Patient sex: M
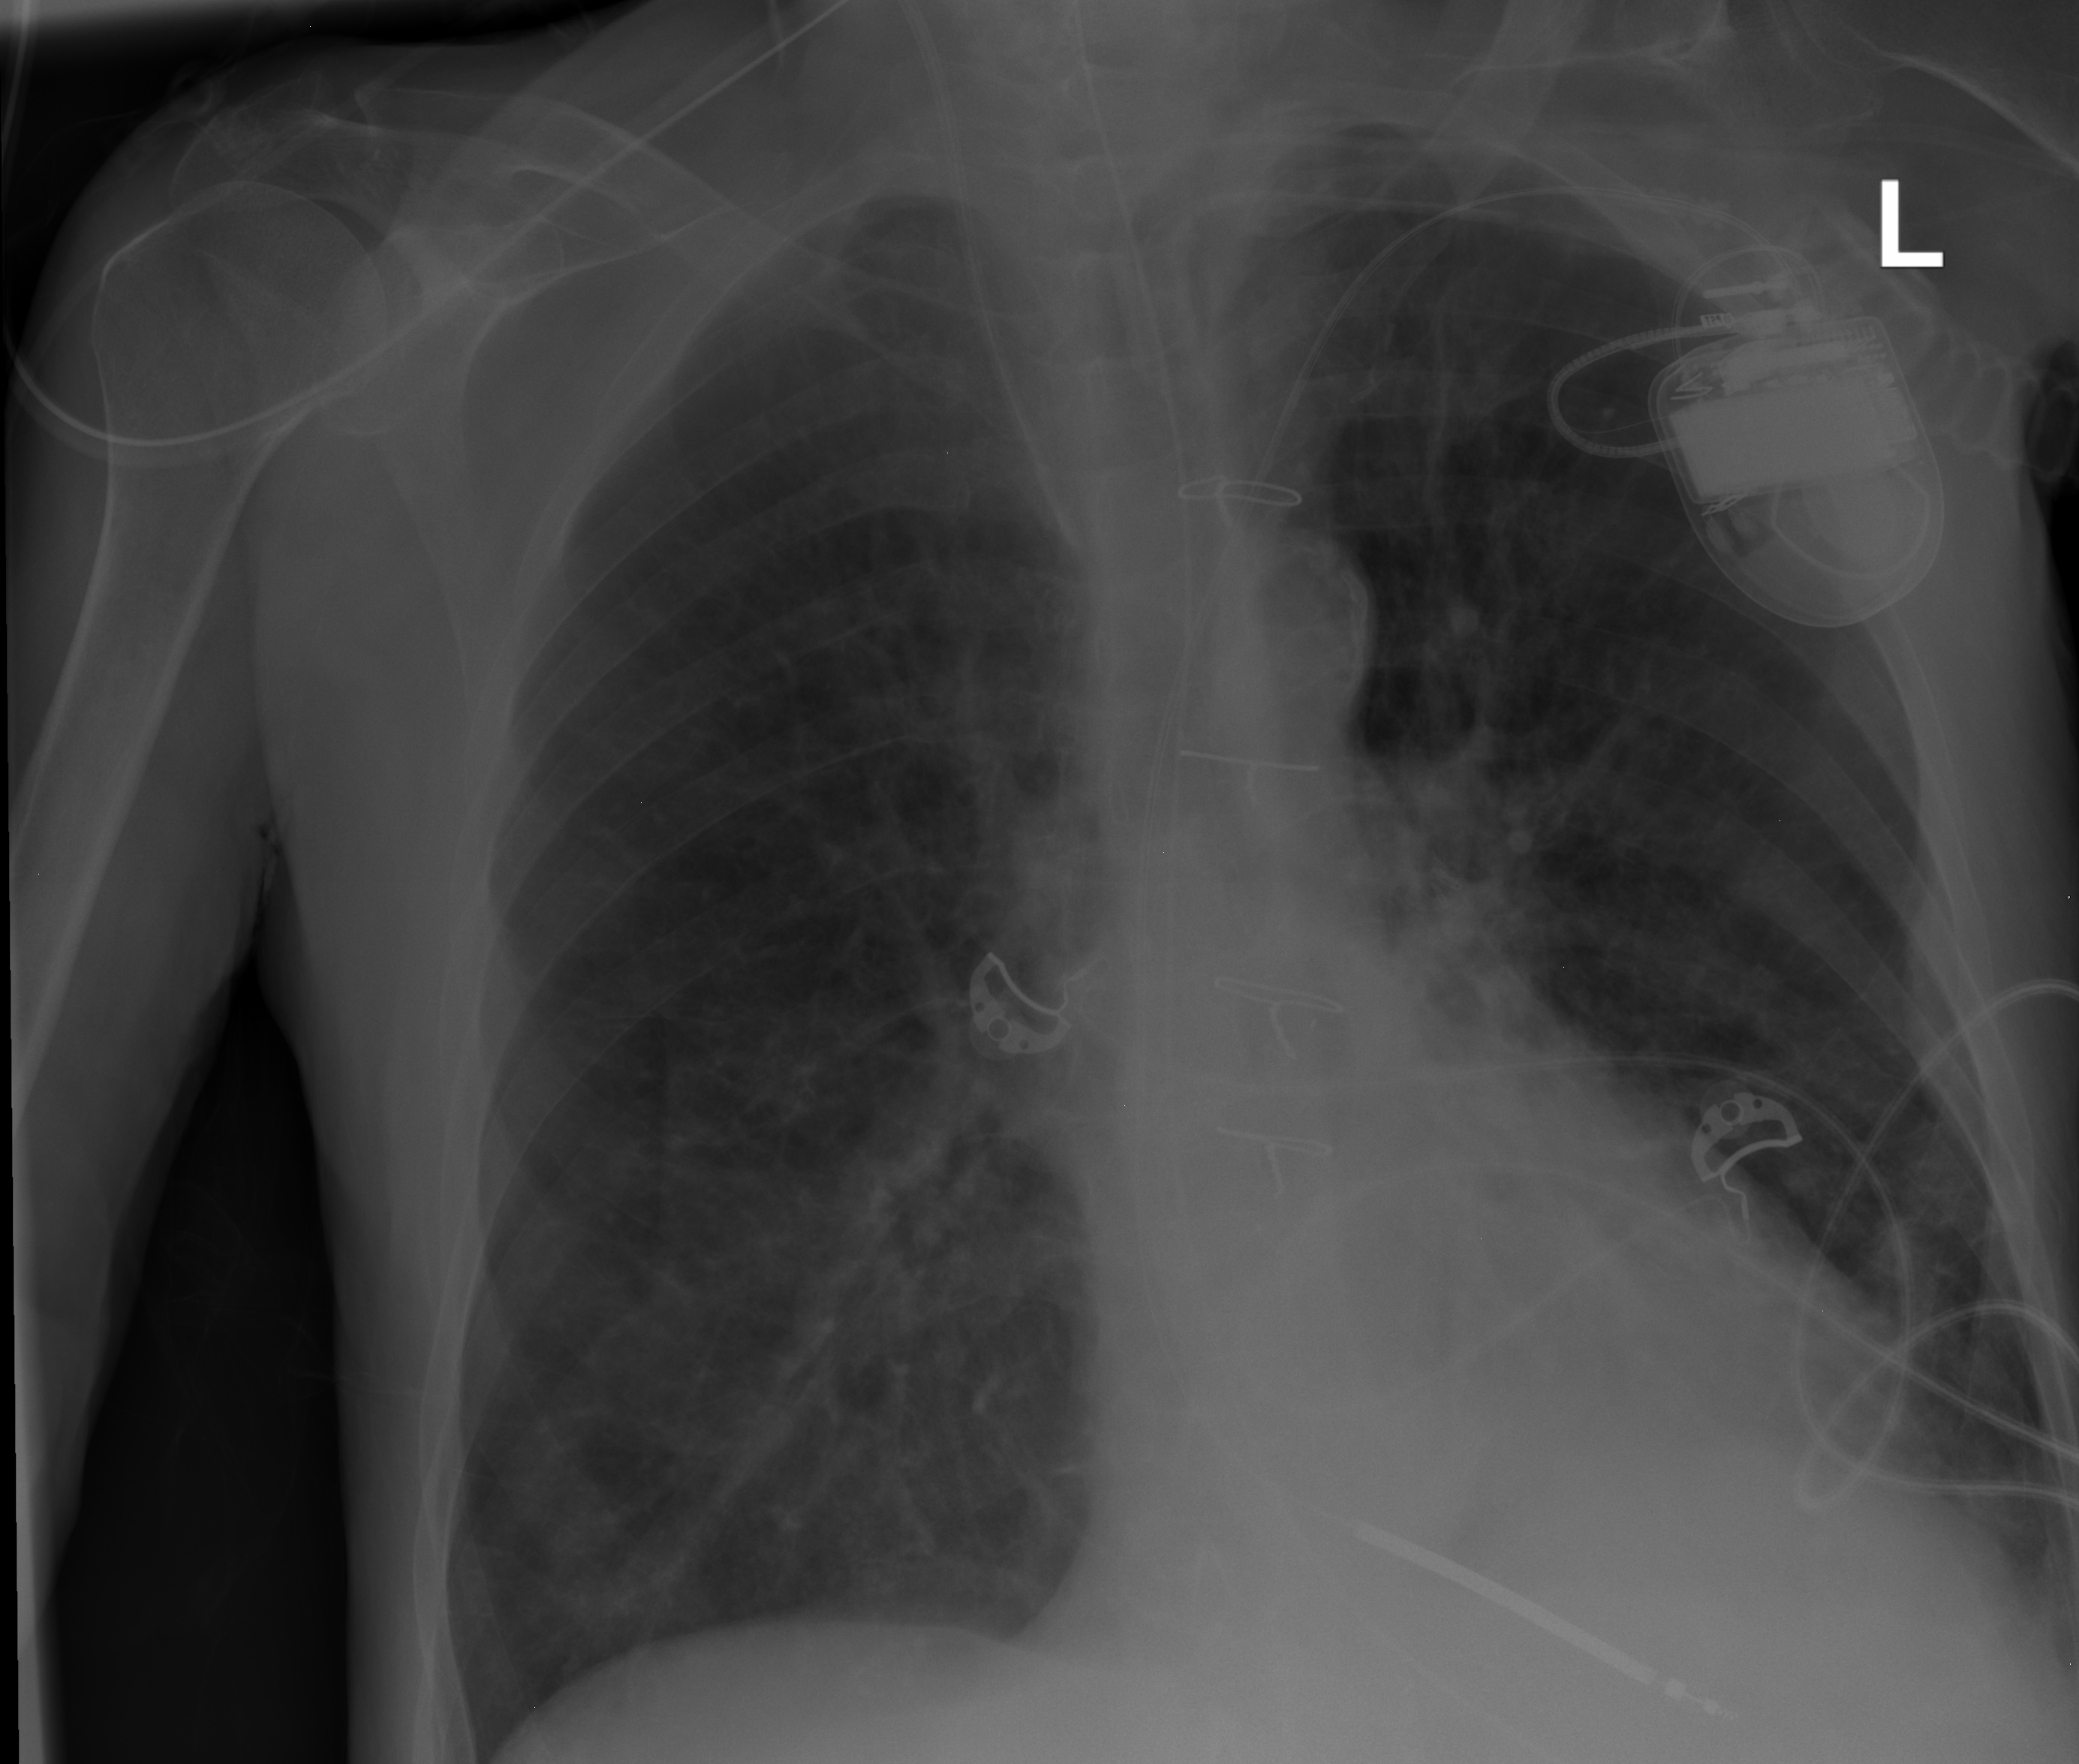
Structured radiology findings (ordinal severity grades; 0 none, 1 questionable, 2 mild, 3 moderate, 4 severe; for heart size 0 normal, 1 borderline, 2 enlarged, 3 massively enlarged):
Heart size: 1
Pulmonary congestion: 0
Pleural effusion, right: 0
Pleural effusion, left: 1
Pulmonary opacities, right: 2
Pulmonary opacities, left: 2
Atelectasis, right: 2
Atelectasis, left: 2